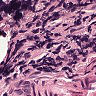
Metastatic tissue present: no